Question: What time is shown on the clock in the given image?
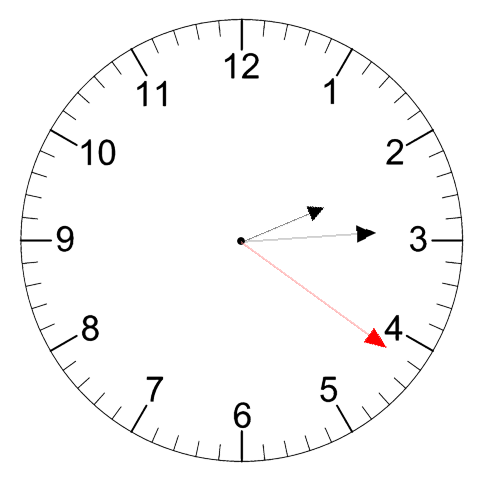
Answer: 02:14:21